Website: ulta-beauty
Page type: address-validator
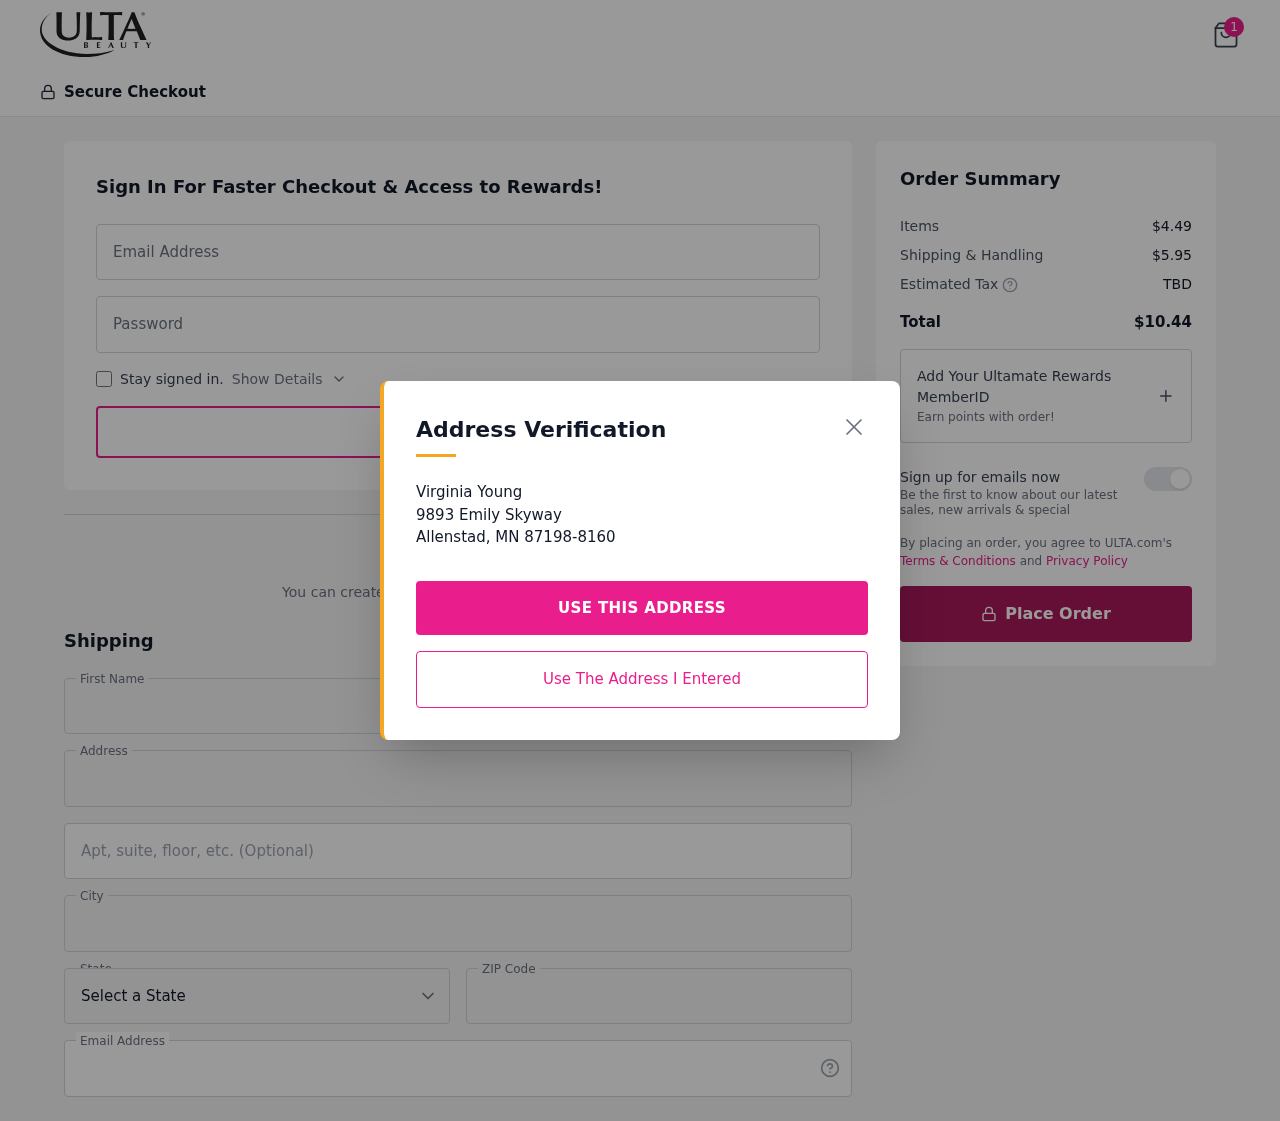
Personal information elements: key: PII_CITY
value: Allenstad
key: PII_EMAIL
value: virginiayoung@yahoo.com
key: PII_FIRSTNAME
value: Virginia
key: PII_LASTNAME
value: Young
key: PII_POSTCODE
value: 87198
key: PII_STATE_ABBR
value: MN
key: PII_STREET
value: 9893 Emily Skyway
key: PII_STREET2
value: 9893 Emily Skyway
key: PII_STREET2
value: Suite 526
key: PII_FULLNAME2
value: Virginia Young
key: PII_CITY2
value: Allenstad
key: PII_STATE_ABBR2
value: MN
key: PII_POSTCODE_FULL
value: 87198
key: PII_POSTCODE_EXT
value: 8160
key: PII_POSTCODE_NUMERIC
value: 87198
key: PII_POSTCODE_EXT_NUMERIC
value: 8160
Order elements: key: ORDER_NUM_ITEMS
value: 1
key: ORDER_SUBTOTAL
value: $4.49
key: ORDER_SHIPPING_COST
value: $5.95
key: ORDER_TOTAL
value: $10.44